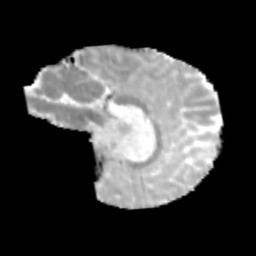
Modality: MD
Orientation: sagittal
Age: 12
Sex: male
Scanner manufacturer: siemens
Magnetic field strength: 3 T
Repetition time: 3.8 s
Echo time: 0.07 s